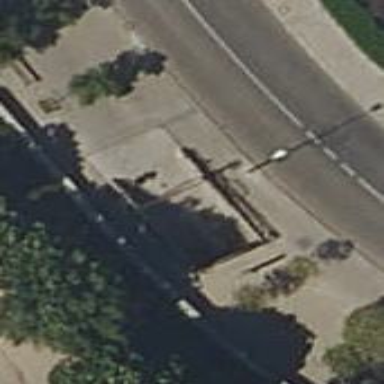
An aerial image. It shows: Subway entrance for railway system.